Question: Using Browserlab, it appears that the background image is not centred in Firefox7 for Windows on this site: <URL>
The css I am using is below, as is a screenshot.
Any ideas how I can fix this?
Thanks!
CSS:
'''
html {
background: url(images/background.jpg) no-repeat top center #0f0c0b;
}
'''

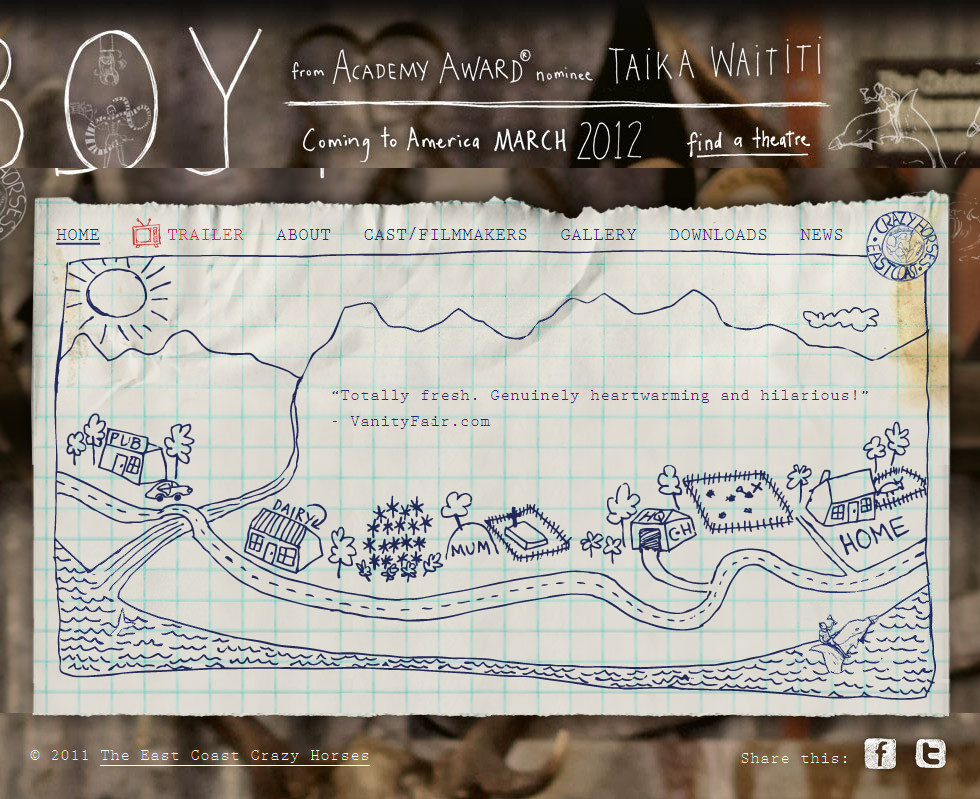
Answer: Your html page background keeps centering itself even if the browser size is '< 980px', but the container aligns itself to the left of the viewport, once the size is lesser.
Now, to address your issue, you should align the html's background to left and top if the width is lesser than 980px. So, with some responsive css:
'''
@media screen and (max-width: 980px) {
html{
background-position: left top;
}
}
'''
Try this?